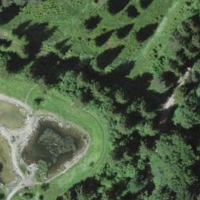
EUNIS habitat code: 44
Species observed at this site:
Lacerta agilis
Gonepteryx rhamni
Aruncus dioicus
Eupsilia transversa